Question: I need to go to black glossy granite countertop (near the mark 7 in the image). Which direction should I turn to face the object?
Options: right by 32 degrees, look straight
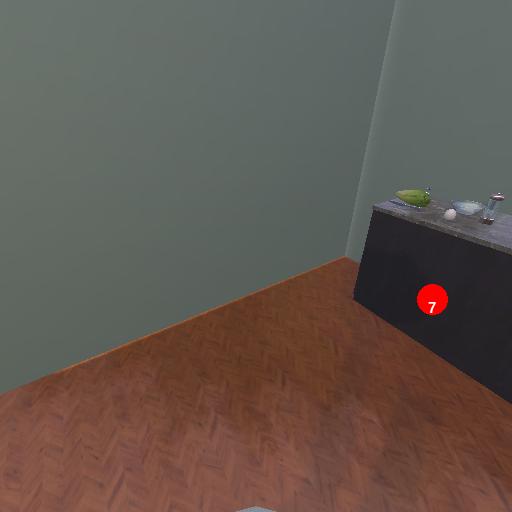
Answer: right by 32 degrees